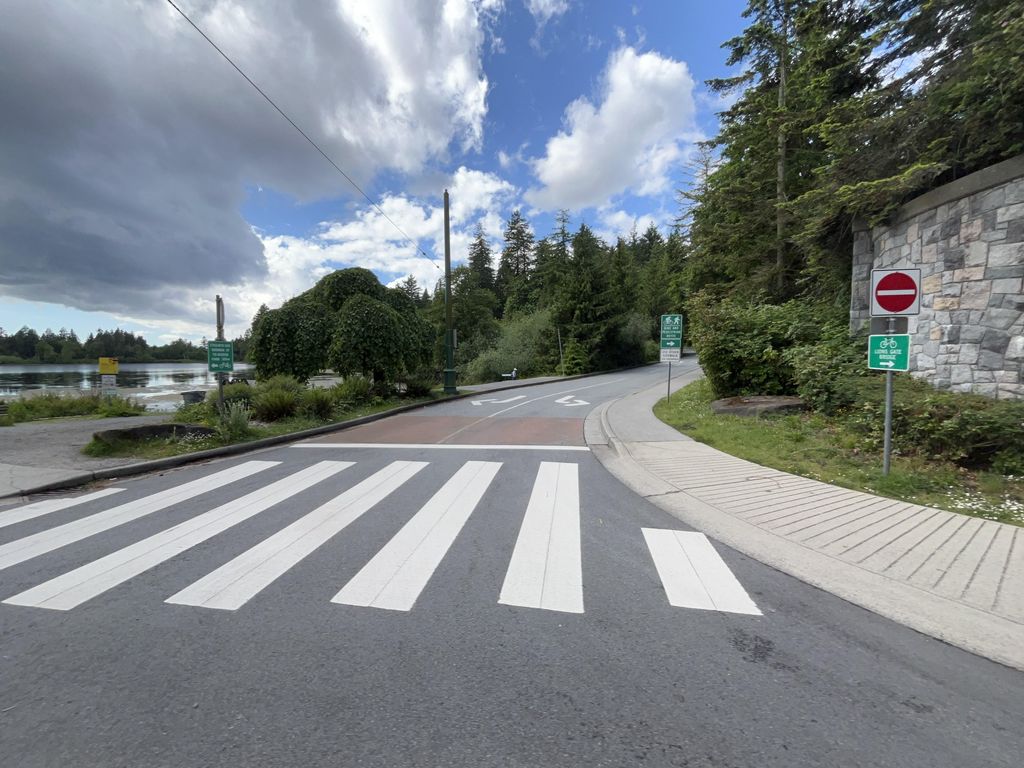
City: vancouver